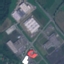
Label: Industrial